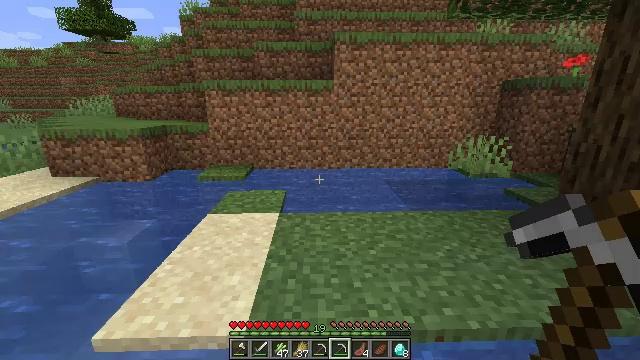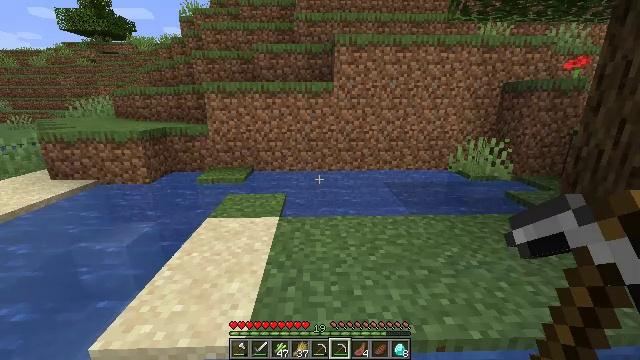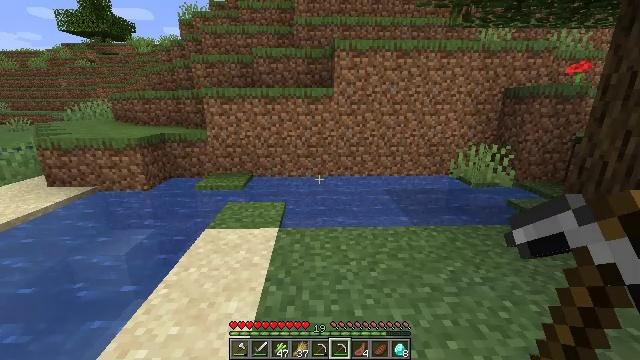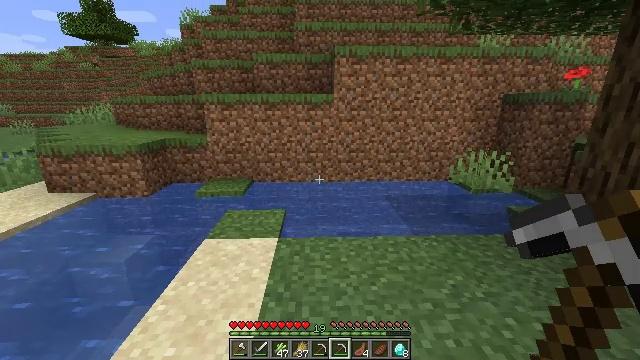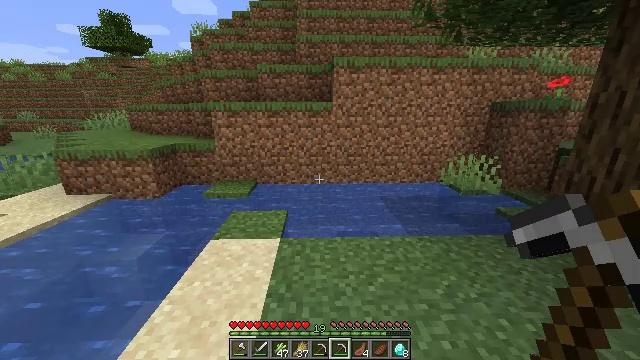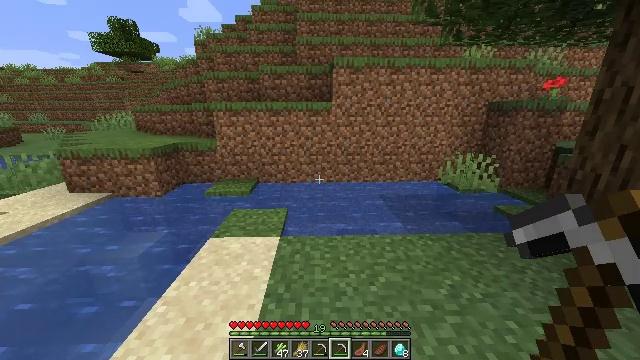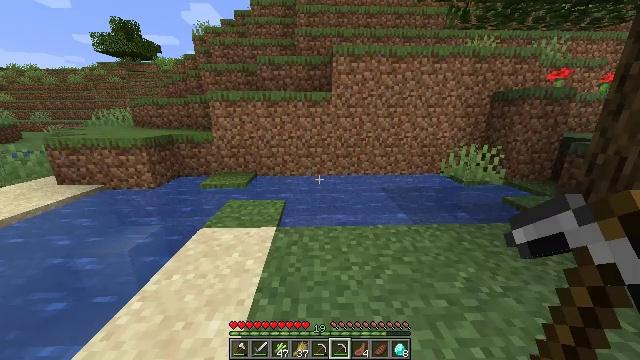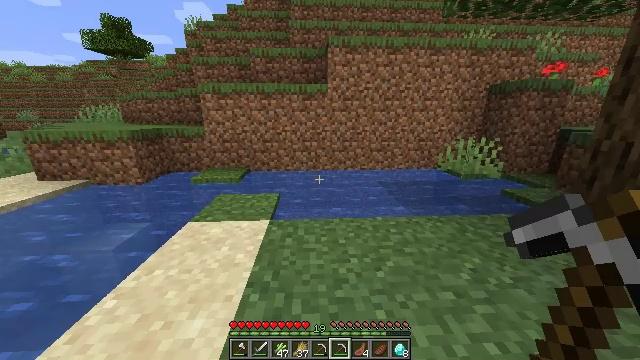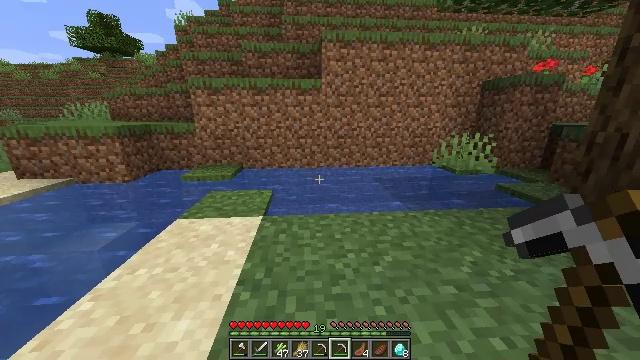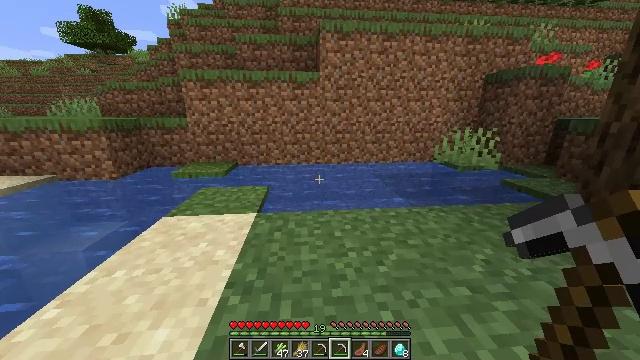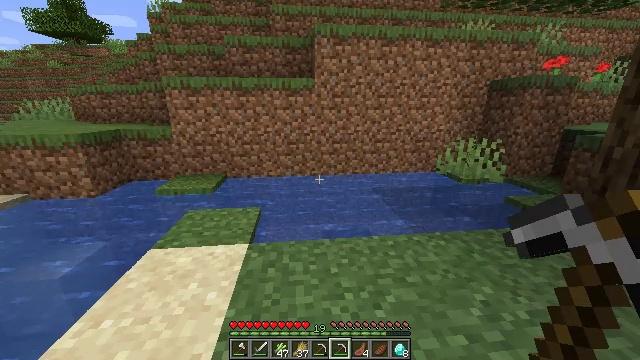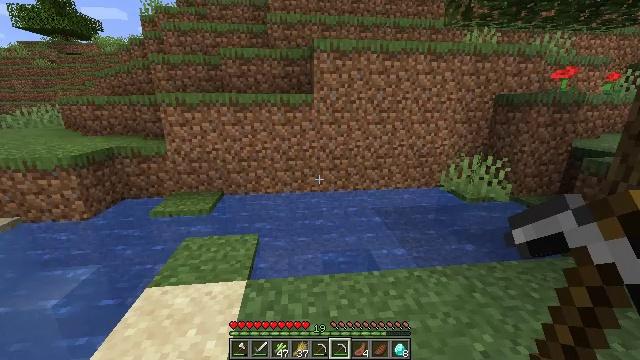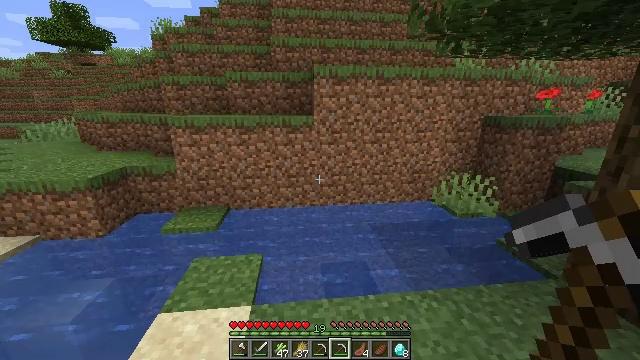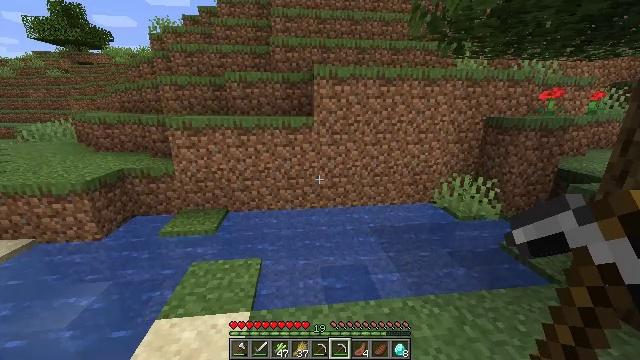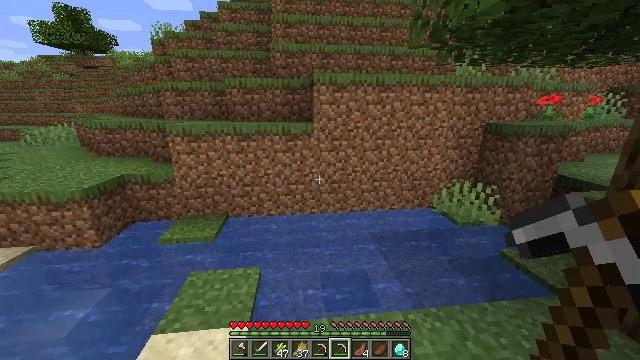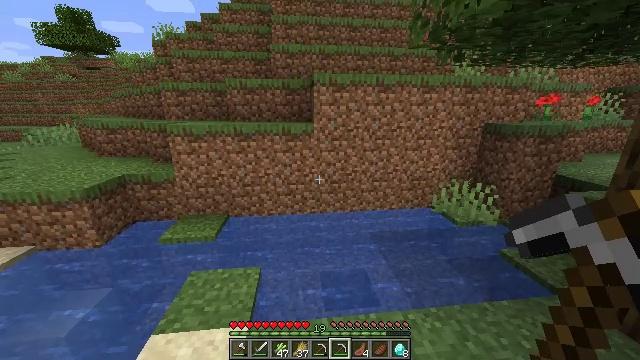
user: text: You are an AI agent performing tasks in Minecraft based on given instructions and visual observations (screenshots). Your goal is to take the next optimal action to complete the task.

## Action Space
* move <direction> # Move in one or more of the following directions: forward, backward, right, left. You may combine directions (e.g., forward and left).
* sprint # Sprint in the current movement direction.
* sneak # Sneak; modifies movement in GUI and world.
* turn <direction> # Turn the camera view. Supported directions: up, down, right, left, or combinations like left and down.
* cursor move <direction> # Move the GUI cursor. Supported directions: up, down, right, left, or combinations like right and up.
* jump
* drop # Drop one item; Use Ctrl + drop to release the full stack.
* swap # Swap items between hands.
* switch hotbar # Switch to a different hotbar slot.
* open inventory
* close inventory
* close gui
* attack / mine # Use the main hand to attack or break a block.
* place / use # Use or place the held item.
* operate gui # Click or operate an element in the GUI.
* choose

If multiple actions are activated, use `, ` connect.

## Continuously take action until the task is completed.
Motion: motion action
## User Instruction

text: Obtain a bee nest using a tool.
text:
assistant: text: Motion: move forward, sprint, jump
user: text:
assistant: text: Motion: move forward, sprint, jump
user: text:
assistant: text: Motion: move forward, sprint, jump
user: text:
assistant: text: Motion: move forward, sprint, jump
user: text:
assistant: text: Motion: move forward, sprint, jump
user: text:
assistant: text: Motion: move forward, sprint, jump
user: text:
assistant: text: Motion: move forward, sprint, turn right, jump
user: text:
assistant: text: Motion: move forward, sprint, turn right, jump
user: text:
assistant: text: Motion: move forward, sprint, jump
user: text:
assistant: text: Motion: move forward, sprint, turn right, jump
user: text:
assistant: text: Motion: move forward, sprint, jump
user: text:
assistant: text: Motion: move forward, sprint, jump
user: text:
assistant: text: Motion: move forward, sprint, jump
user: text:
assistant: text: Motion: move forward, sprint, jump
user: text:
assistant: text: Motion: move forward, sprint, jump
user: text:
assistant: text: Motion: move forward, sprint, jump
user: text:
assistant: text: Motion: move forward, sprint, jump
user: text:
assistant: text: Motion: move forward, sprint, jump
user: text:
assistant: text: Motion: move forward, sprint, jump
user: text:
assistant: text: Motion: move forward, sprint, jump
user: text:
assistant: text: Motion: move forward, sprint, turn right, jump
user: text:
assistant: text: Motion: move forward, sprint, turn right and down, jump
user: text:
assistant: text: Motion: move forward, sprint, turn right and down, jump
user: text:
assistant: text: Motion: move forward, sprint, turn right, jump
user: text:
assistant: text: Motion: move forward, sprint, turn right, jump
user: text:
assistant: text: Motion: move forward, sprint, turn right, jump
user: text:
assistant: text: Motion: move forward, sprint, turn right, jump
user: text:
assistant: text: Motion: move forward, sprint, turn right, jump
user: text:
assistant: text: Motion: move forward, sprint, turn right, jump
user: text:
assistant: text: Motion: move forward, sprint, turn right, jump